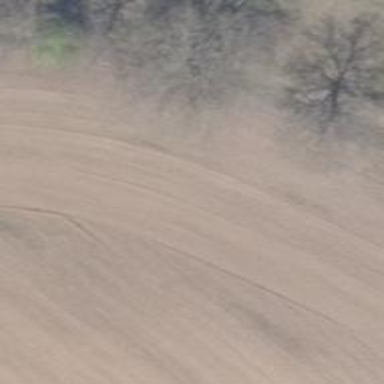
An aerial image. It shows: Row of trees in natural setting.